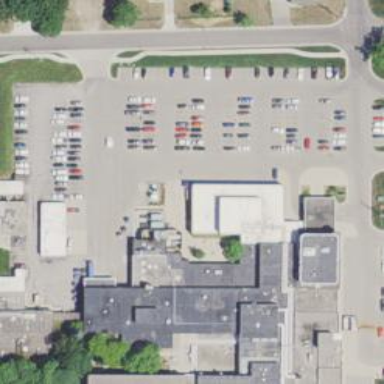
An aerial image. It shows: Parking area.